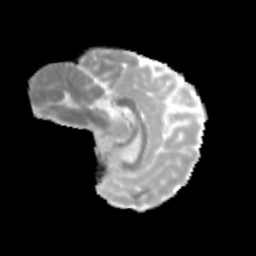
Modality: MD
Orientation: sagittal
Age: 10
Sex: female
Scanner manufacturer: siemens
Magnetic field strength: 3 T
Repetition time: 3.8 s
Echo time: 0.07 s